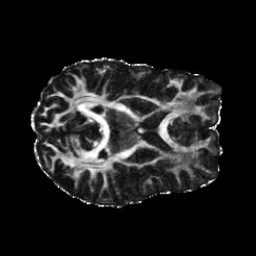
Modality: FA
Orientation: axial
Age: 26
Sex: female
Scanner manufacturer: siemens
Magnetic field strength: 6.98 T
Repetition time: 7.776 s
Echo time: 0.076 s